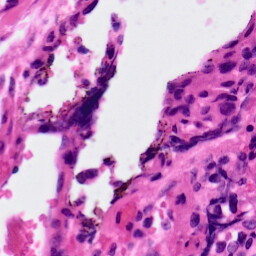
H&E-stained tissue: Ovarian